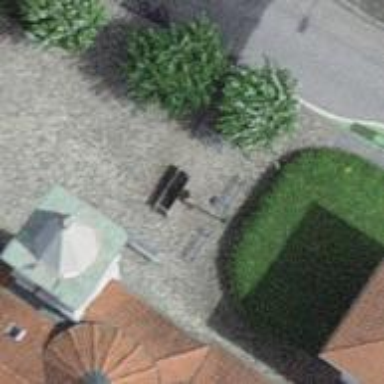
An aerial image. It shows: Bench for seating.